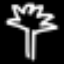
Label: palm tree